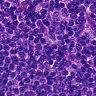
Metastatic tissue present: no